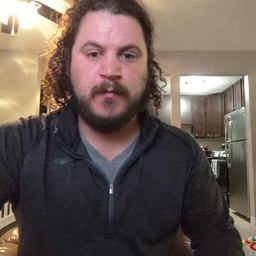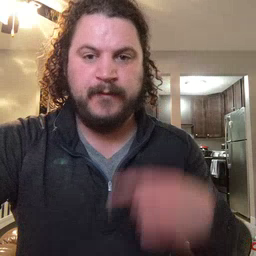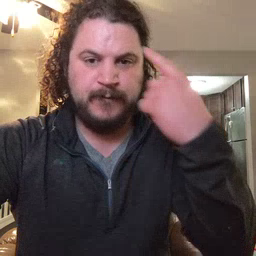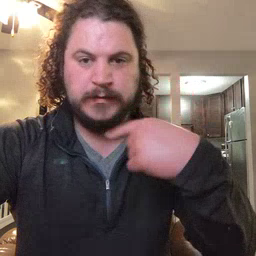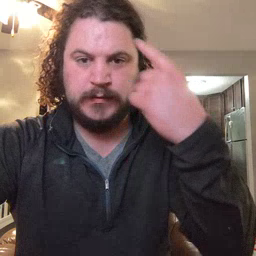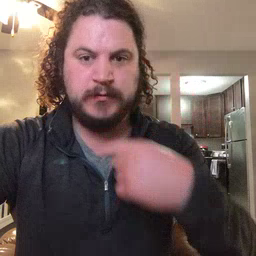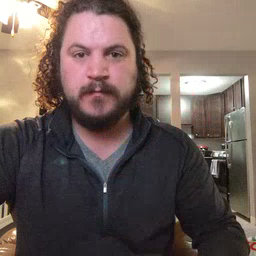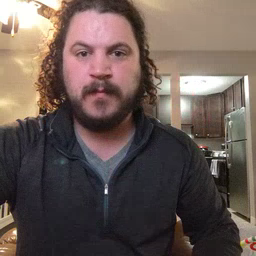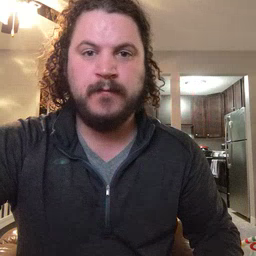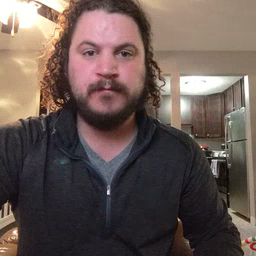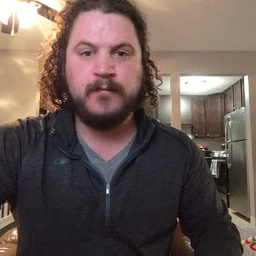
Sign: face